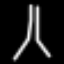
Label: The Eiffel Tower